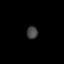
Tissue: prostate
Cell type: T cells
Senescence score: 0.3226
Nuclear area (px): 138
Mean DAPI intensity: 67.341